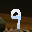
Label: 9